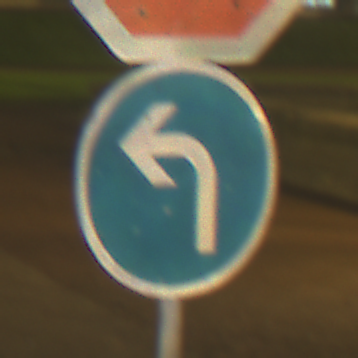
Verkehrszeichen: VorgeschriebeneFahrtrichtungLinks
Zusatzzeichen oben: Stop
Umgebung: Outdoor, Urban
Tageszeit: Night
Wetter: Overcast
Licht: Artificial
Jahreszeit: NotSpecified
Kontrast: HighContrast